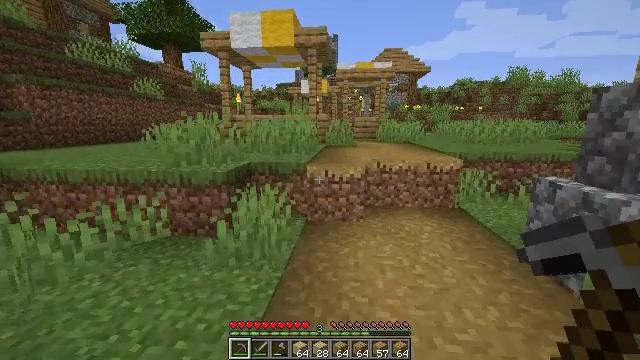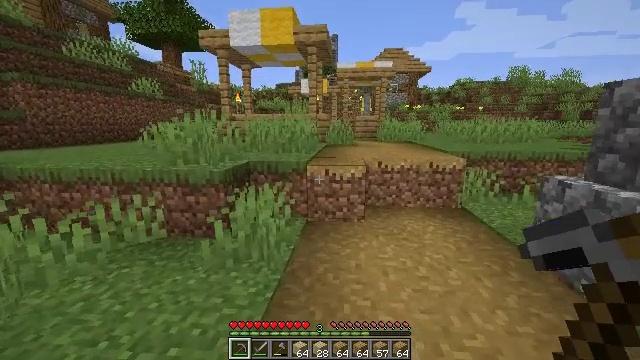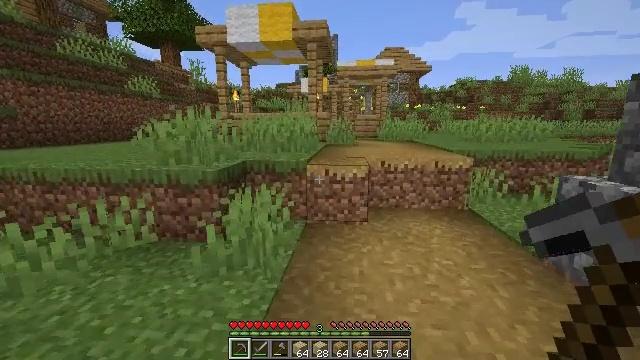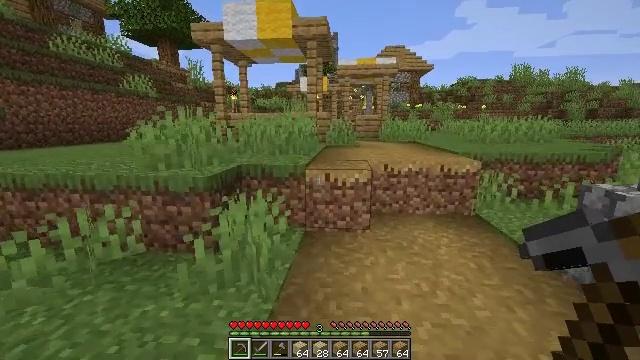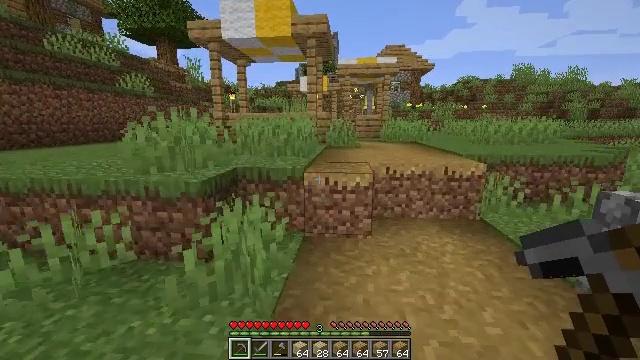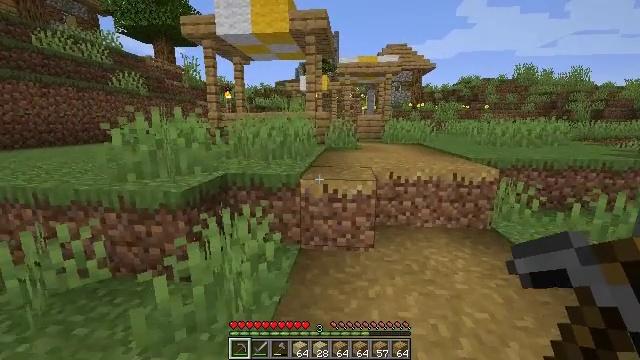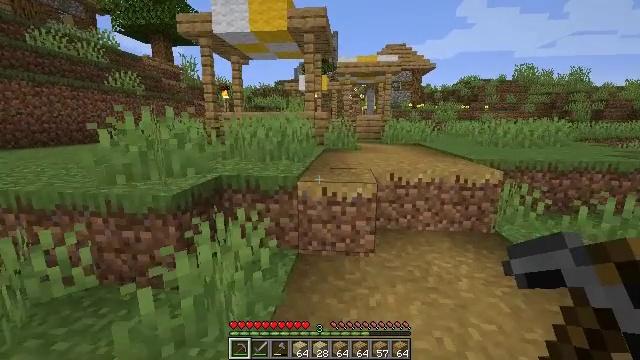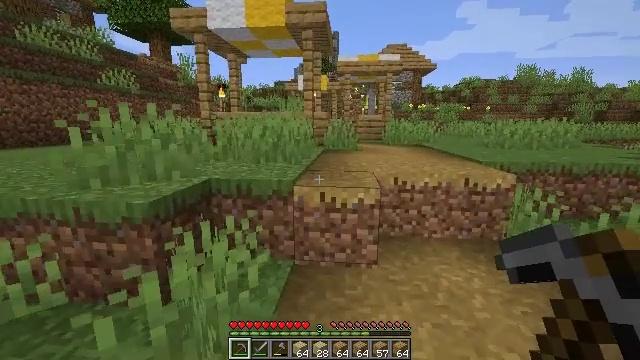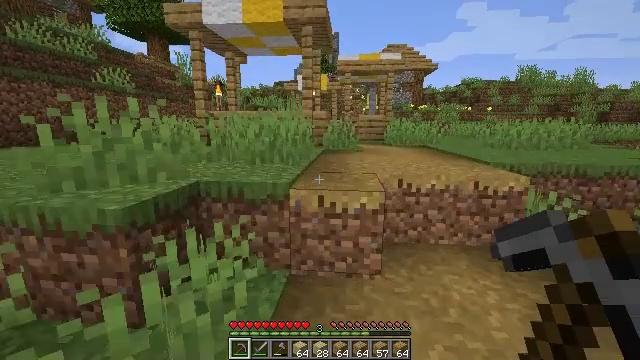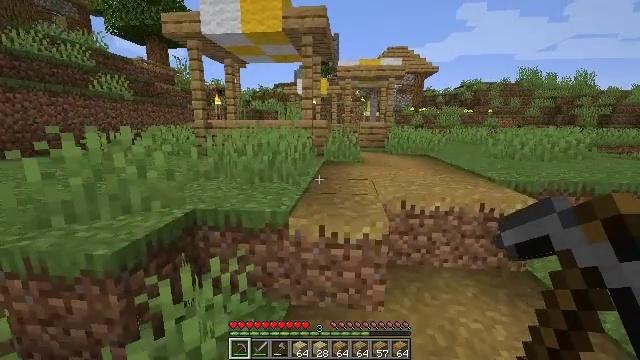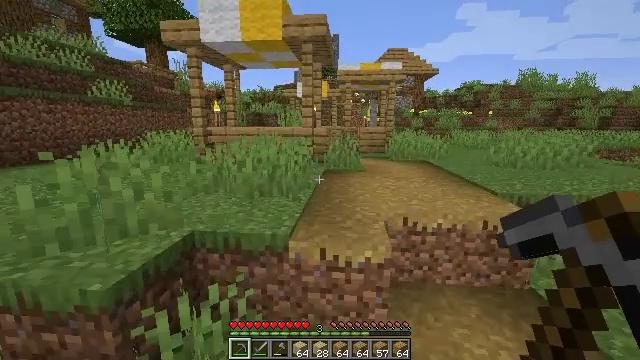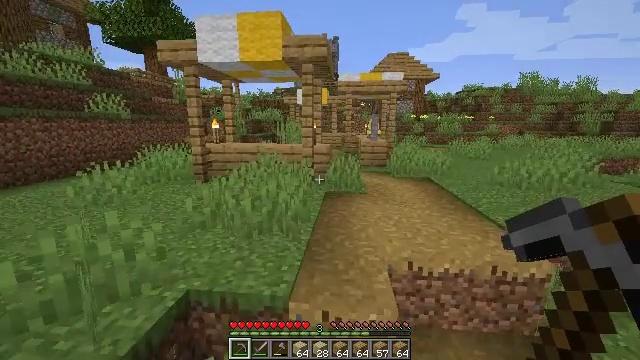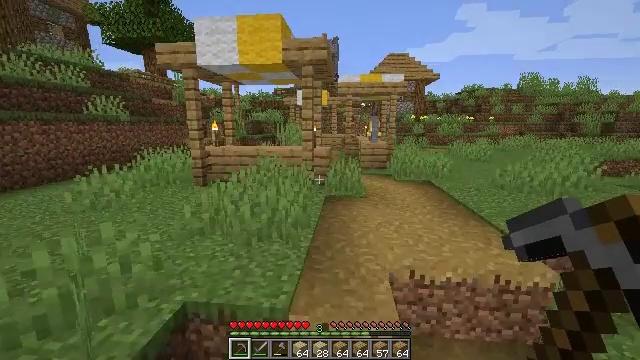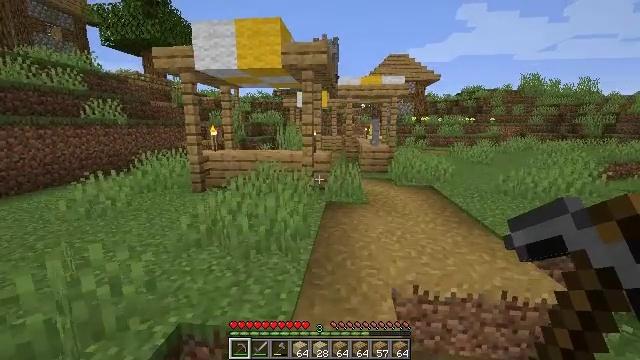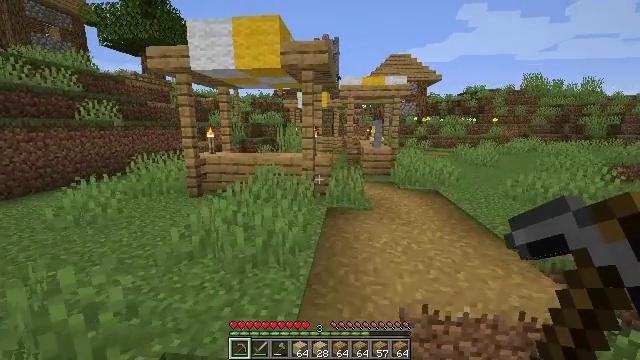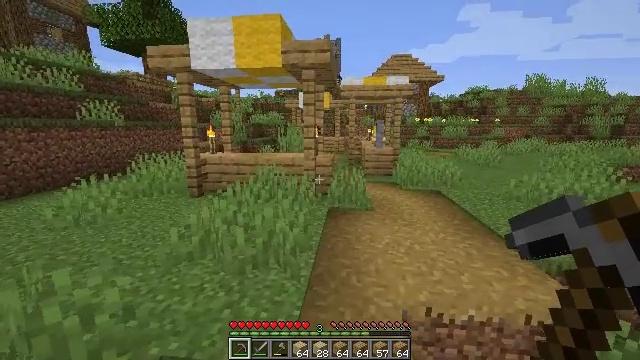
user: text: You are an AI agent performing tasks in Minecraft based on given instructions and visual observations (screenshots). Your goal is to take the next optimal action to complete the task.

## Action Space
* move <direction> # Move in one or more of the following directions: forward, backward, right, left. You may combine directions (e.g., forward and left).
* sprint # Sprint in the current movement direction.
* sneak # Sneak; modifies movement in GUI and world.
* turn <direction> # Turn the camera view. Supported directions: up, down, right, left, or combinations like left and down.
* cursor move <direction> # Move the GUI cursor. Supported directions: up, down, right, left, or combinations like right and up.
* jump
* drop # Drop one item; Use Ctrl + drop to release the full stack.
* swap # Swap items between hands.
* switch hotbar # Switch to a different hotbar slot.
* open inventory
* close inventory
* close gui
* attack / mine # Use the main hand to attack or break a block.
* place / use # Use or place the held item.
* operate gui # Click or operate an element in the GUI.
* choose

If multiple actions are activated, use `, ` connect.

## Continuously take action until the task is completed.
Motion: motion action
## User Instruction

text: Pick up the white bed by breaking it.
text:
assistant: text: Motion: move forward
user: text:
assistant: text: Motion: move forward
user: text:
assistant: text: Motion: move forward
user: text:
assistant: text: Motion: move forward
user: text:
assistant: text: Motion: move forward
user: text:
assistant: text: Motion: move forward
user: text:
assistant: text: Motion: move forward
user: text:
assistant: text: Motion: move forward
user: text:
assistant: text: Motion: move forward, jump
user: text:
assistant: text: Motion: move forward, jump
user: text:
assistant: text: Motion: move forward, jump
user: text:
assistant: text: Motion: move forward, jump
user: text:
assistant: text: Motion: move forward, jump
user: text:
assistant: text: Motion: move forward, jump
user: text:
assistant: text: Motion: move forward
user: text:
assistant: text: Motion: move forward
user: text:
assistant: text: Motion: move forward, turn left
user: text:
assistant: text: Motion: move forward, turn left
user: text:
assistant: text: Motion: move forward, turn left and up
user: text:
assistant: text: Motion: move forward, turn left and up
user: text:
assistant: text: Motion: move forward, turn left
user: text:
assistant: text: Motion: move forward, turn left
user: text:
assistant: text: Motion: move forward, turn left
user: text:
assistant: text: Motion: move forward, turn left
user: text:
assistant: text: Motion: move forward, turn left
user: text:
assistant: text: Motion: move forward, turn left
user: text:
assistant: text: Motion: move forward
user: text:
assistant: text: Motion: move forward, jump
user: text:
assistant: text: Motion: move forward, jump
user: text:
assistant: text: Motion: move forward, jump